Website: lowes
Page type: payment
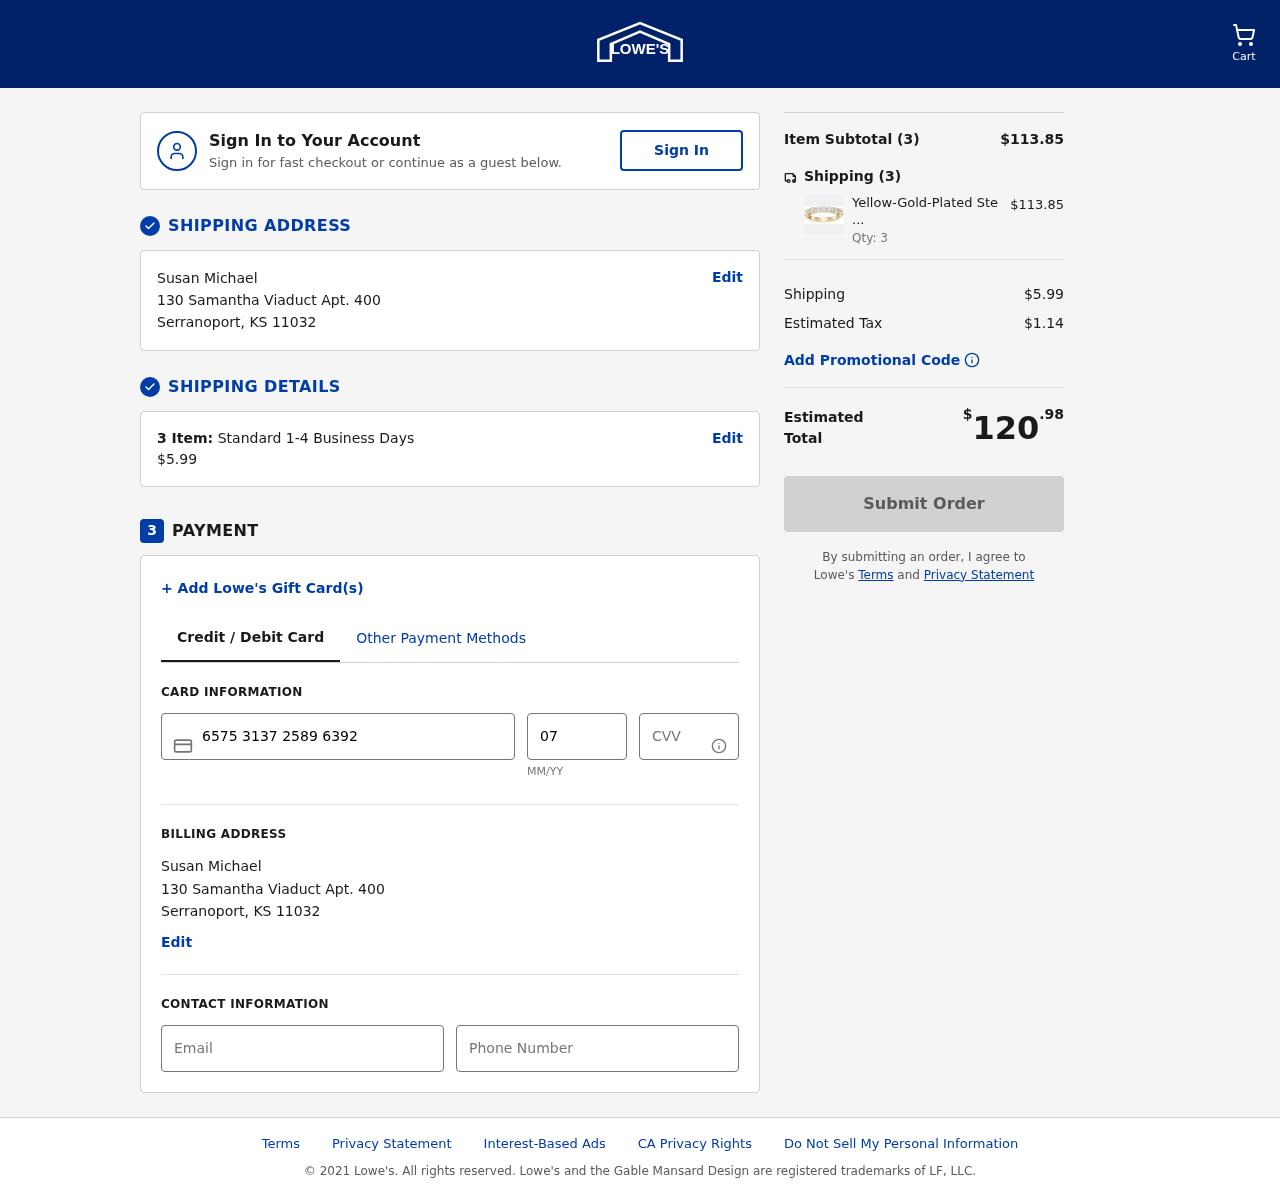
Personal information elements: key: PII_CARD_CVV
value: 273
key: PII_CARD_EXPIRY
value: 07/30
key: PII_CARD_NUMBER
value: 6575 3137 2589 6392
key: PII_CITY
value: Serranoport
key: PII_EMAIL
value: susanmichael@hotmail.com
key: PII_FULLNAME
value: Susan Michael
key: PII_PHONE
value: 7116507774
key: PII_POSTCODE
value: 11032
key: PII_STATE_ABBR
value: KS
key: PII_STREET
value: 130 Samantha Viaduct Apt. 400
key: PII_FULLNAME2
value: Susan Michael
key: PII_CITY2
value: Serranoport
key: PII_STATE_ABBR2
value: KS
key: PII_POSTCODE_FULL
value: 11032
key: PII_POSTCODE_NUMERIC
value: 11032
Product elements: key: PRODUCT1_NAME
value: Yellow-Gold-Plated Sterling Silver 7-Stone Ring made with Swarovski Zirconia (1 cttw), Size 7
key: PRODUCT1_PRICE
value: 37.95
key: PRODUCT1_QUANTITY
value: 3
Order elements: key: ORDER_NUM_ITEMS
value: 3
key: ORDER_SHIPPING_COST
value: $5.99
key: ORDER_NUM_ITEMS2
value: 3
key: ORDER_SUBTOTAL
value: $113.85
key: ORDER_NUM_ITEMS3
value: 3
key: ORDER_SHIPPING_COST2
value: $5.99
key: ORDER_TAX
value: $1.14
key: ORDER_TOTAL
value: $120.98